Field crop: tomato
Growth stage: 1
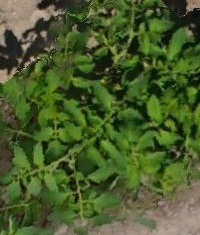
Species: tomato